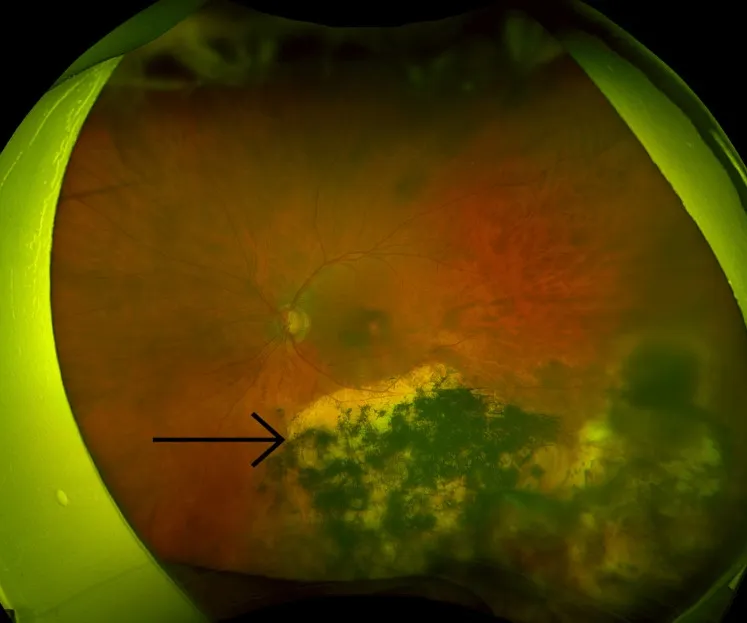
Optos image of left eye following treatment. The image shows significant improvement in fundal view in keeping with resolution of inflammation, with the chorioretinal scar once again marked.
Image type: ophthalmic_imaging (fundus_photograph)